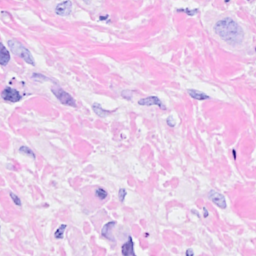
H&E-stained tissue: Breast